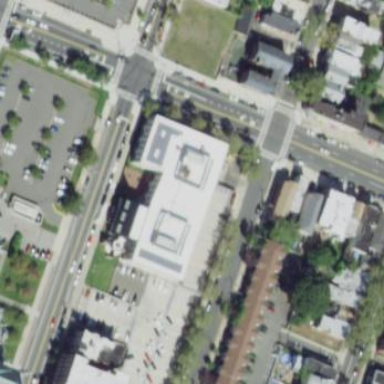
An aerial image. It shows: Building.